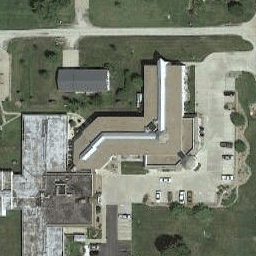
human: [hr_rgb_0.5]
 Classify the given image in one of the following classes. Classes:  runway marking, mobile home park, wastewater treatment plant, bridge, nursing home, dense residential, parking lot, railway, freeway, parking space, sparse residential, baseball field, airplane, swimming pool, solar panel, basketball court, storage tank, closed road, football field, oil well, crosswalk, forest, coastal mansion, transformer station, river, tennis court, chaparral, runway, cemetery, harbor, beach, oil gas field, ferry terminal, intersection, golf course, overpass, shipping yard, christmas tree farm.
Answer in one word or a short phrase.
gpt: nursing home